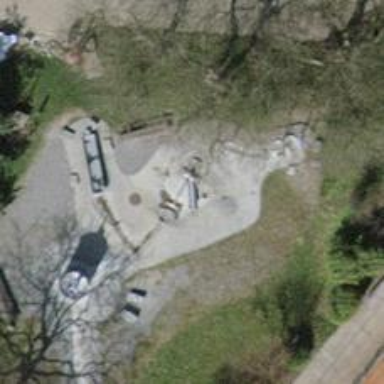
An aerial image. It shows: Drinking fountain for providing drinking water.